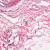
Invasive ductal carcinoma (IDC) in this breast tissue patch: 0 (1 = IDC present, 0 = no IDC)